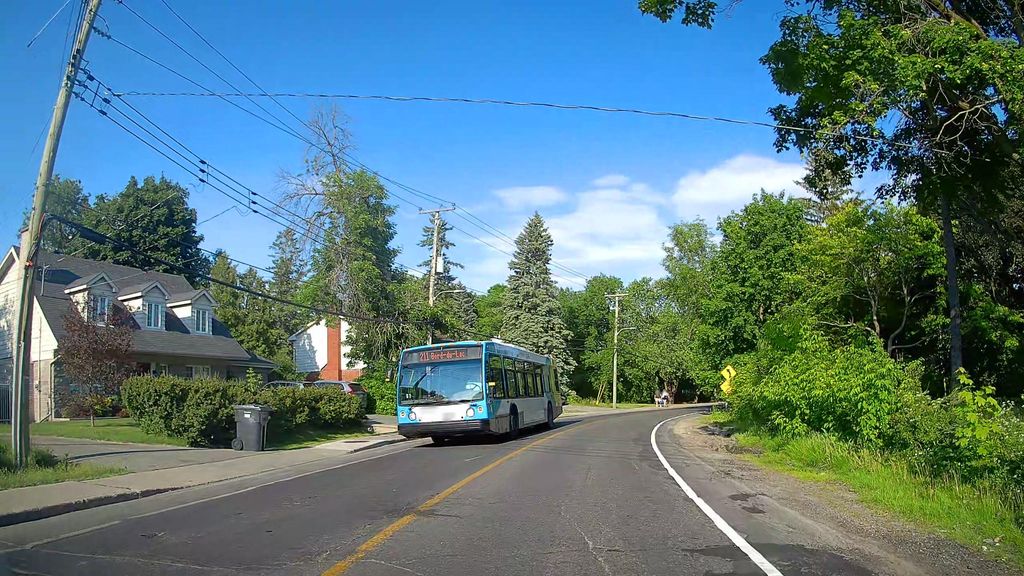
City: montreal